Interaction volume radius: 5 \u00c5
Interaction volume height: 25 \u00c5
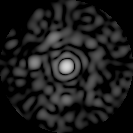
Disorder parameter: 0.8068